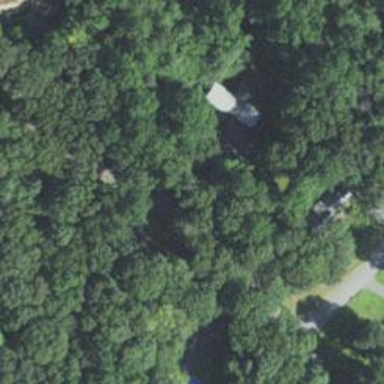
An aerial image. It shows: Residential driveway.